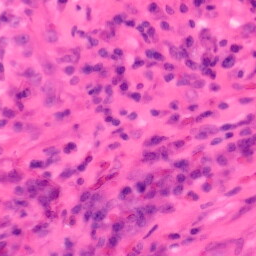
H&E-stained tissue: Colon